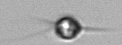
Label: Acanthoica_quattrospina